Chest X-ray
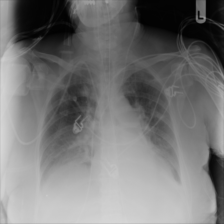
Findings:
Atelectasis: negative
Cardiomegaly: negative
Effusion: negative
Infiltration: negative
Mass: negative
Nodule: negative
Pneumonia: negative
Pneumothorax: negative
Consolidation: negative
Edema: negative
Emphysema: negative
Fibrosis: negative
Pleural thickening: negative
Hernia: negative